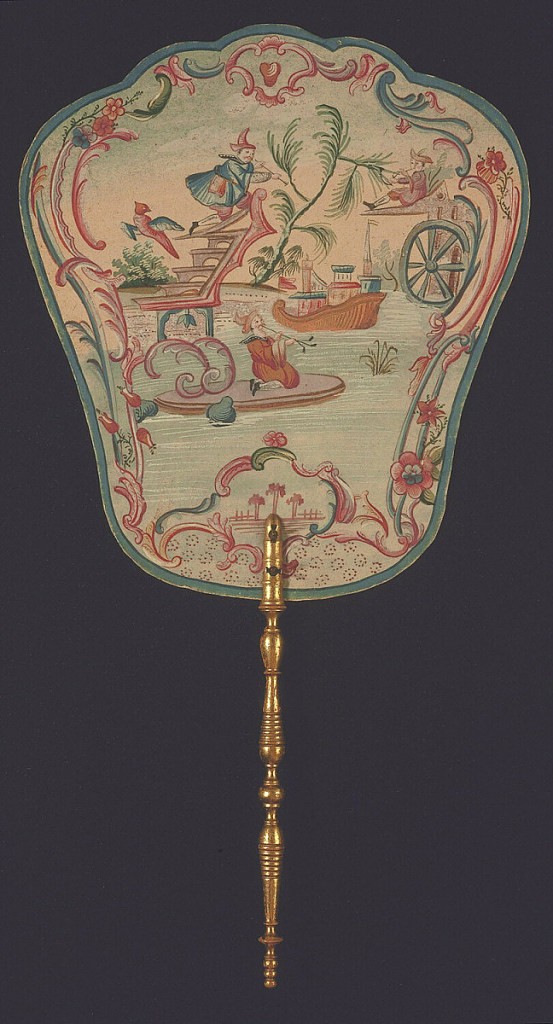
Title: Handscreen
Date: mid- 18th century
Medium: Painted paper leaf, turned and gilded wood handle
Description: Obverse: a fanciful Chinoiserie river scene with three musicians perched on different architectural follies, enclosed by c-scroll border. Reverse: painted flower and three printed verses pasted on to back. Turned and gilded wood handle.